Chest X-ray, PA view. Patient: 32 years old, sex M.
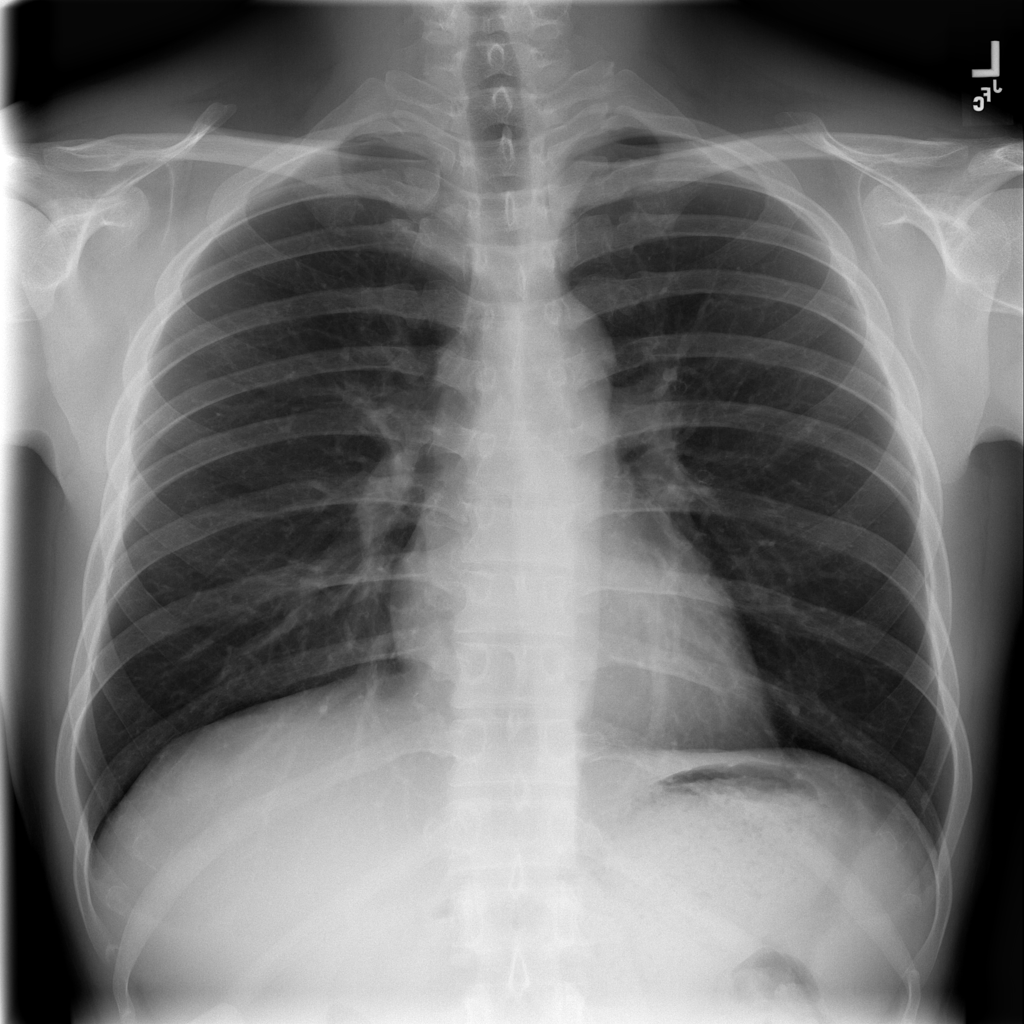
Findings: No Finding